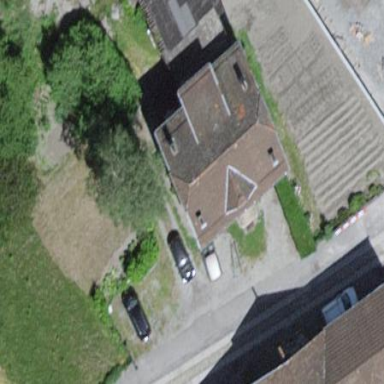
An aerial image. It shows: Detached building with half-hipped roof shape.